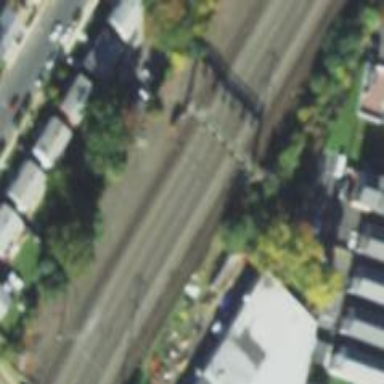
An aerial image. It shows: Railway track with contact line for electrification.